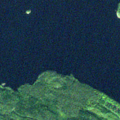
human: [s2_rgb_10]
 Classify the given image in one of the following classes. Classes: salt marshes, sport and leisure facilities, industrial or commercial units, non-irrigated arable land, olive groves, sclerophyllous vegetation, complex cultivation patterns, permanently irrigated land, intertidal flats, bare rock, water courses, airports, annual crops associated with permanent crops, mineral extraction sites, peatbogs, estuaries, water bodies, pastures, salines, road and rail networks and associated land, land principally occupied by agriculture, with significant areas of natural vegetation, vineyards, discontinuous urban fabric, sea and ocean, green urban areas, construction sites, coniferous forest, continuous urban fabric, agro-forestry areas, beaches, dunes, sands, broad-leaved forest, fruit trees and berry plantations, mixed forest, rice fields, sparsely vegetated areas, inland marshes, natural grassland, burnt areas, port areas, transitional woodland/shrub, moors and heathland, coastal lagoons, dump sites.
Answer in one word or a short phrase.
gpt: coniferous forest, mixed forest, water bodies